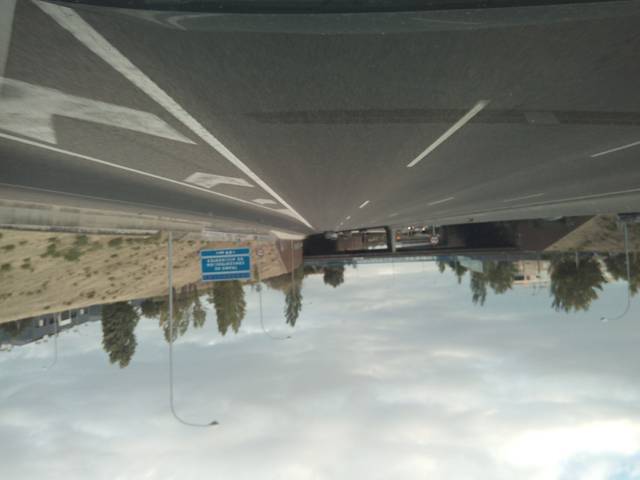
Region: Spain
Coordinates: 40.4663, -3.793